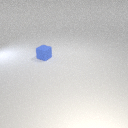
small blue rubber cube